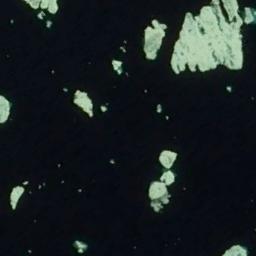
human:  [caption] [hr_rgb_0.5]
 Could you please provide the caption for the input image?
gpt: There are different shapes of sea ice .

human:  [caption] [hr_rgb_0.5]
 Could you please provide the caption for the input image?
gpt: A large piece of ice and many small pieces of ice floating around it float on the deep blue sea .

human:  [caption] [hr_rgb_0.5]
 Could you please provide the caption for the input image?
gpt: There are many ice on the deep green sea .

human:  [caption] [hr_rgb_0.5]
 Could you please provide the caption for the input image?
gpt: A large piece of sea ice and several small pieces of sea ice float in the deep blue sea .

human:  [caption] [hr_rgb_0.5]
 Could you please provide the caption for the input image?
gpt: There are some pieces of sea ice .